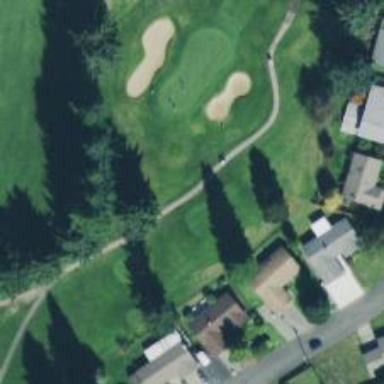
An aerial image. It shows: Path used for both walking and golf.